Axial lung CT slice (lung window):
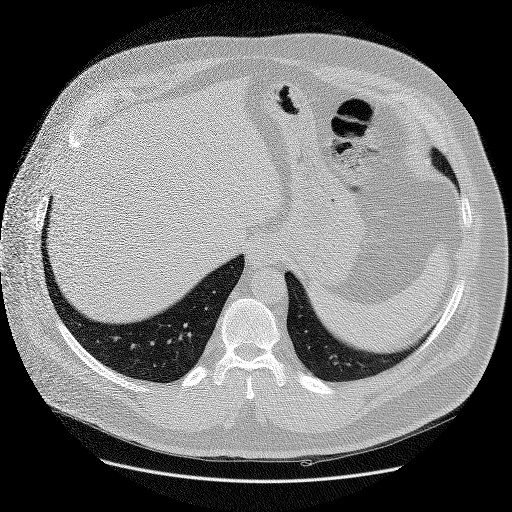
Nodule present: no